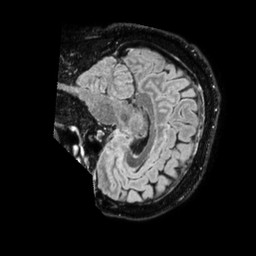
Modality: FLAIR
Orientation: sagittal
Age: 47
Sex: male
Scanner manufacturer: philips
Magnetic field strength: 1.5 T
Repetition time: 4.8 s
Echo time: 0.3363 s